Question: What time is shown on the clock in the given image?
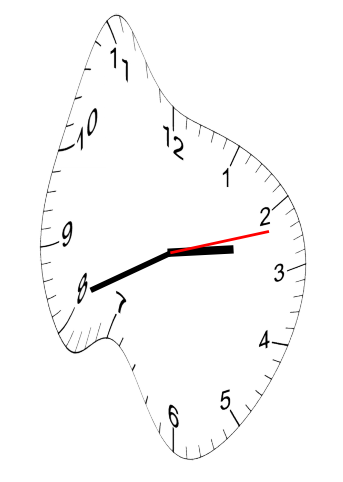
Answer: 02:41:12